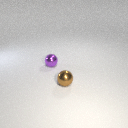
small brown metal sphere to the right of small purple metal sphere